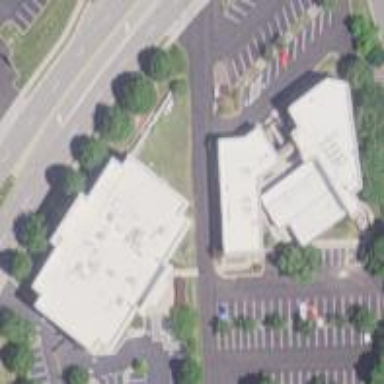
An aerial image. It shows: Commercial building.